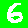
Digit: 6